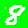
Digit: 8